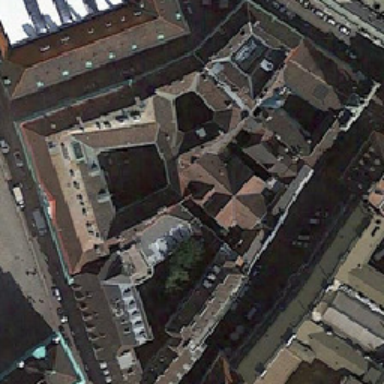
There are several buildings in the church .